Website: walmart
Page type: billing-address
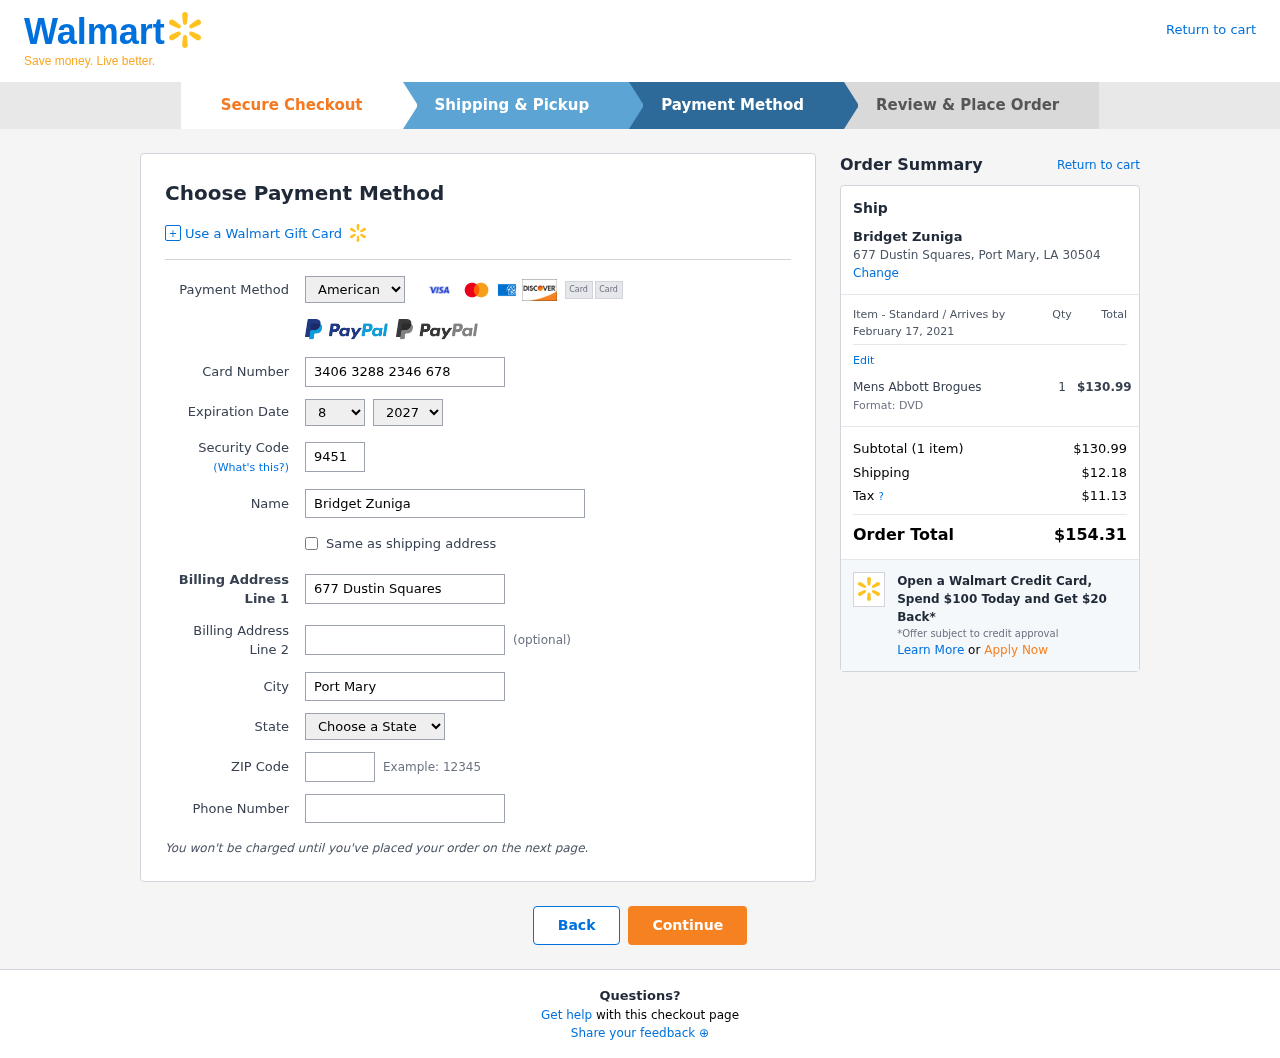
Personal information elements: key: PII_CARD_CVV
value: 9451
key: PII_CARD_EXPIRY_MONTH
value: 08
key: PII_CARD_EXPIRY_YEAR
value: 27
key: PII_CARD_NUMBER
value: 3406 3288 2346 678
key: PII_CARD_TYPE
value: American Express
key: PII_CITY
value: Port Mary
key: PII_CITY_STATE_ZIP
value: Port Mary, LA 30504
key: PII_FULLNAME
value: Bridget Zuniga
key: PII_PHONE
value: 8193763019
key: PII_POSTCODE
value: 30504
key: PII_STATE
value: Louisiana
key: PII_STREET
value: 677 Dustin Squares
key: PII_FULLNAME2
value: Bridget Zuniga
Product elements: key: PRODUCT1_NAME
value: Mens Abbott Brogues
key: PRODUCT1_PRICE
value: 130.99
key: PRODUCT1_QUANTITY
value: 1
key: PRODUCT1_DESC
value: Format: DVD
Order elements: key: ORDER_DELIVERY_DATE
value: February 17, 2021
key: ORDER_NUM_ITEMS
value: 1
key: ORDER_SUBTOTAL
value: $130.99
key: ORDER_SHIPPING_COST
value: $12.18
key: ORDER_TAX
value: $11.13
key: ORDER_TOTAL
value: $154.31